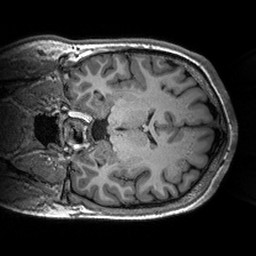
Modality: T1w
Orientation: coronal
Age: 25
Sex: male
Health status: healthy
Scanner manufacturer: siemens
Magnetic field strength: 3 T
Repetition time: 2.53 s
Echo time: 0.00288 s